Question: i have implemented a simple DFS (non recursive) that 'tests' if a Path between and exists. It works as expected ( handling bidirectional/directional graphs ) - but i just can't figure out for later usage.
Currently i am debug-printing Visited nodes, but it's not what is should be storing.
Can somebody please help me out / shed a bit of light on - what exactly should i store and at what point to return a list of nodes from NodeStart to NodeEnd ?
Here is the example Graph:

Here is the DFS traversing function:
'''
bool DFS(CNavigationGraph *pNavGraph, CNavigationGraphNode* pFromNode, CNavigationGraphNode* pToNode)
{
assert(pNavGraph);
assert(pFromNode);
assert(pToNode);
std::vector<CNavigationGraphNode*> vpVisitedNodes;
std::vector<CNavigationGraphNode*> stack;
stack.push_back(pFromNode);
while(!stack.empty())
{
CNavigationGraphNode *pTop = stack.back();
stack.pop_back();
// Ok We've reached pToNode - means, path pFromNode to pToNode available
if(pTop == pToNode)
{
for(int a = 0; a < vpVisitedNodes.size(); a++)
{
CLogger::Instance()->Write(XLOGEVENT_LOCATION, "{VISITED} %s",vpVisitedNodes[a]->GetNodeName().data());
}
return true;
}
// Add to visited list
vpVisitedNodes.push_back(pTop);
// Look for adjacent Nodes for pTop
std::vector<CNavigationGraphNode*> vpAdjacentNodes;
pNavGraph->GetAdjacentNodes(pTop->GetNodeName(), vpAdjacentNodes);
for(int x = 0; x < vpAdjacentNodes.size(); x++)
{
// Add to stack if not visited
if(IsVisited(vpVisitedNodes, vpAdjacentNodes[x]) == false)
stack.push_back(vpAdjacentNodes[x]);
}
}
// Path not found
return false;
}
'''
Here is the Debug Output:
Find Path Between Node1 and Node3
'''
<main> [] DFS TRAVERSE TEST (DIRECTIONAL)
<DFS> [] {VISITED} Node1
<DFS> [] {VISITED} Node4
<DFS> [] {VISITED} Node5
<main> [] Path from Node1 to Node3 - YES
'''
Find Path Between Node3 and Node1
'''
<main> [] DFS TRAVERSE TEST (DIRECTIONAL)
<main> [] Path from Node3 to Node1 - NO
'''
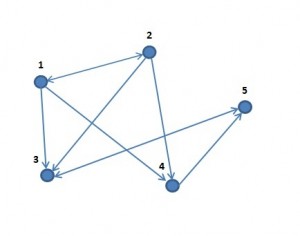
Answer: If I understand your algorithm correctly (and it is a DFS),
from the starting point you are taking a step to the direction of the first non-visited node. If there is no route to your target from that node, you step back and try to go to the next non-visited node, in the mean time carefully administrating which nodes were visited.
to which you always push the node you are taking a step to,
and pop it from the stack if you had to step back. from the start_node to the target. It also helps you to determine where to step back.
Here is your code, finally it grew a bit lengthier than I've thought but here it is:
'''
// I call fromNode: start_node, toNode: target_node.
std::stack<CNavigationGraphNode*> DFS(CNavigationGraph *pNavGraph, CNavigationGraphNode* start_node, CNavigationGraphNode* target_node)
{
using namespace std;
stack<CNavigationGraphNode*> route; // route to target
unordered_set<CNavigationGraphNode*> visited_nodes; // hash set on who is visited
vector<CNavigationGraphNode*> adjacent_nodes;
CNavigationGraphNode* current_node = start_node;
while(current_node!=target_node)
{
pNavGraph->GetAdjacentNodes(current_node->GetNodeName(), adjacent_nodes);
// "for each"; you can use any form of looping through the neighbors of current_node.
bool found_non_visited = false;
for(auto node : adjacent_nodes)
{
if(visited_nodes.find(node) == visited_nodes.end())
{
route.push(current_node);
visited_nodes.insert(node);
current_node = node;
found_non_visited = true;
break;
}
}
if(found_non_visited)
continue;
if(route.empty())
return route; // empty route means no route found
current_node = route.pop();
}
route.push(target);
return route;
}
'''
And now you can 'pop_back' your way from start to target or 'pop' your way from target to start. If the route is empty, that corresponds to returning false from your original function.
<URL>, both in STL. It is implemented with a bucket has so it is much faster than set or map, which are usually implemented with red-black trees.
Remark: 'std::unordered_set' is a C++11 extension, feel free to replace it with the slower 'std::set' if you use C++03.